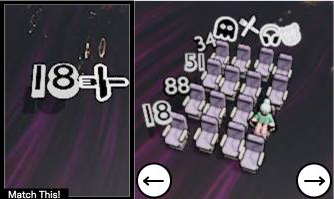
Task: seats
Answer: no